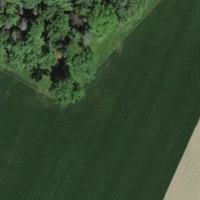
EUNIS habitat code: 52
Species observed at this site:
Tussilago farfara